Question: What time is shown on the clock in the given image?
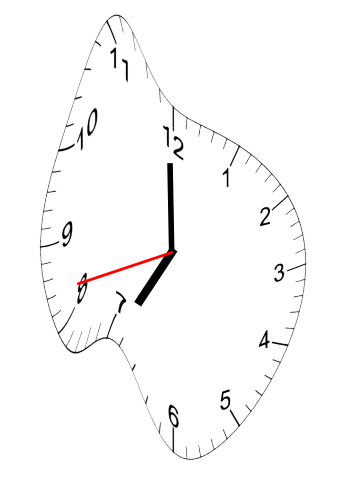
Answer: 06:59:42